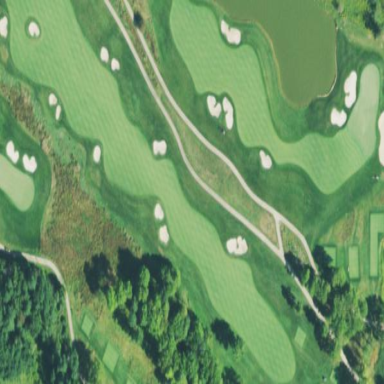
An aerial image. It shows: Golf rough area.